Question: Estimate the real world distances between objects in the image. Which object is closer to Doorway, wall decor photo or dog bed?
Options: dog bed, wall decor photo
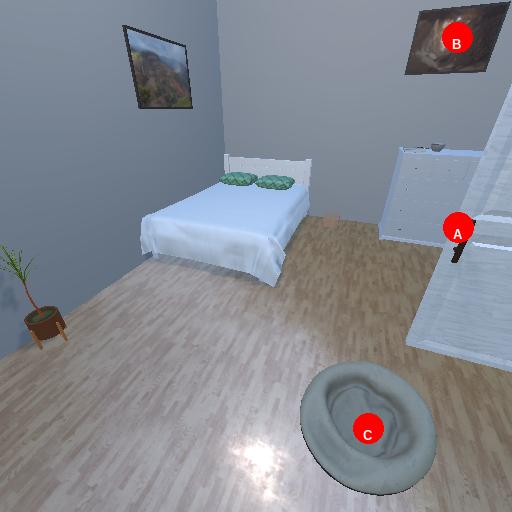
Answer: dog bed